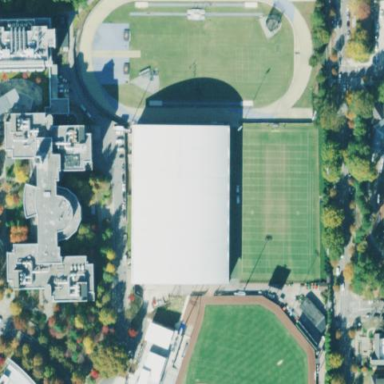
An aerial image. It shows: Athletic building near American football pitch.